Question: I am not familiar with the exact term and keyword to search and Iam just begining to design. So I would like to ask if the term alert indicator is correct.
And how do I be able to do it on Twitter Bootstrap?
below is the image of the indicator i would like to accomplish.
Thanks..

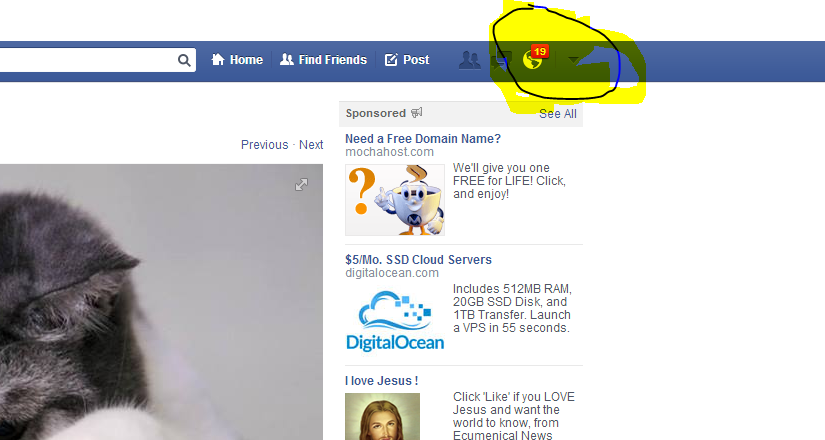
Answer: Take a look at Bootstrap's Badges: <URL>
Make a class that specifies a container for a glyphicon and badge and places the badge at a fixed offset from the icon. Something like this:
'''
<div class="notification-icon">
<span class="glyphicon glyphicon-envelope"></span>
<span class="badge">19</span>
</div>
'''
With CSS like this:
'''
.notification-icon .glyphicon {
...
}
.notification-icon .badge {
...
}
'''
You should easily be able to set it up so that the badge only shows when you have a nonzero number of notifications.